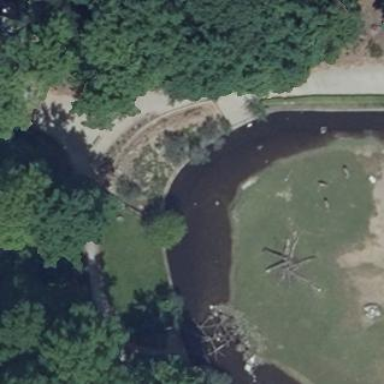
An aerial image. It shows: Park.